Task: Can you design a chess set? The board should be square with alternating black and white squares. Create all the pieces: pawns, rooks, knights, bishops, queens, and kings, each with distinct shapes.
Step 2168:
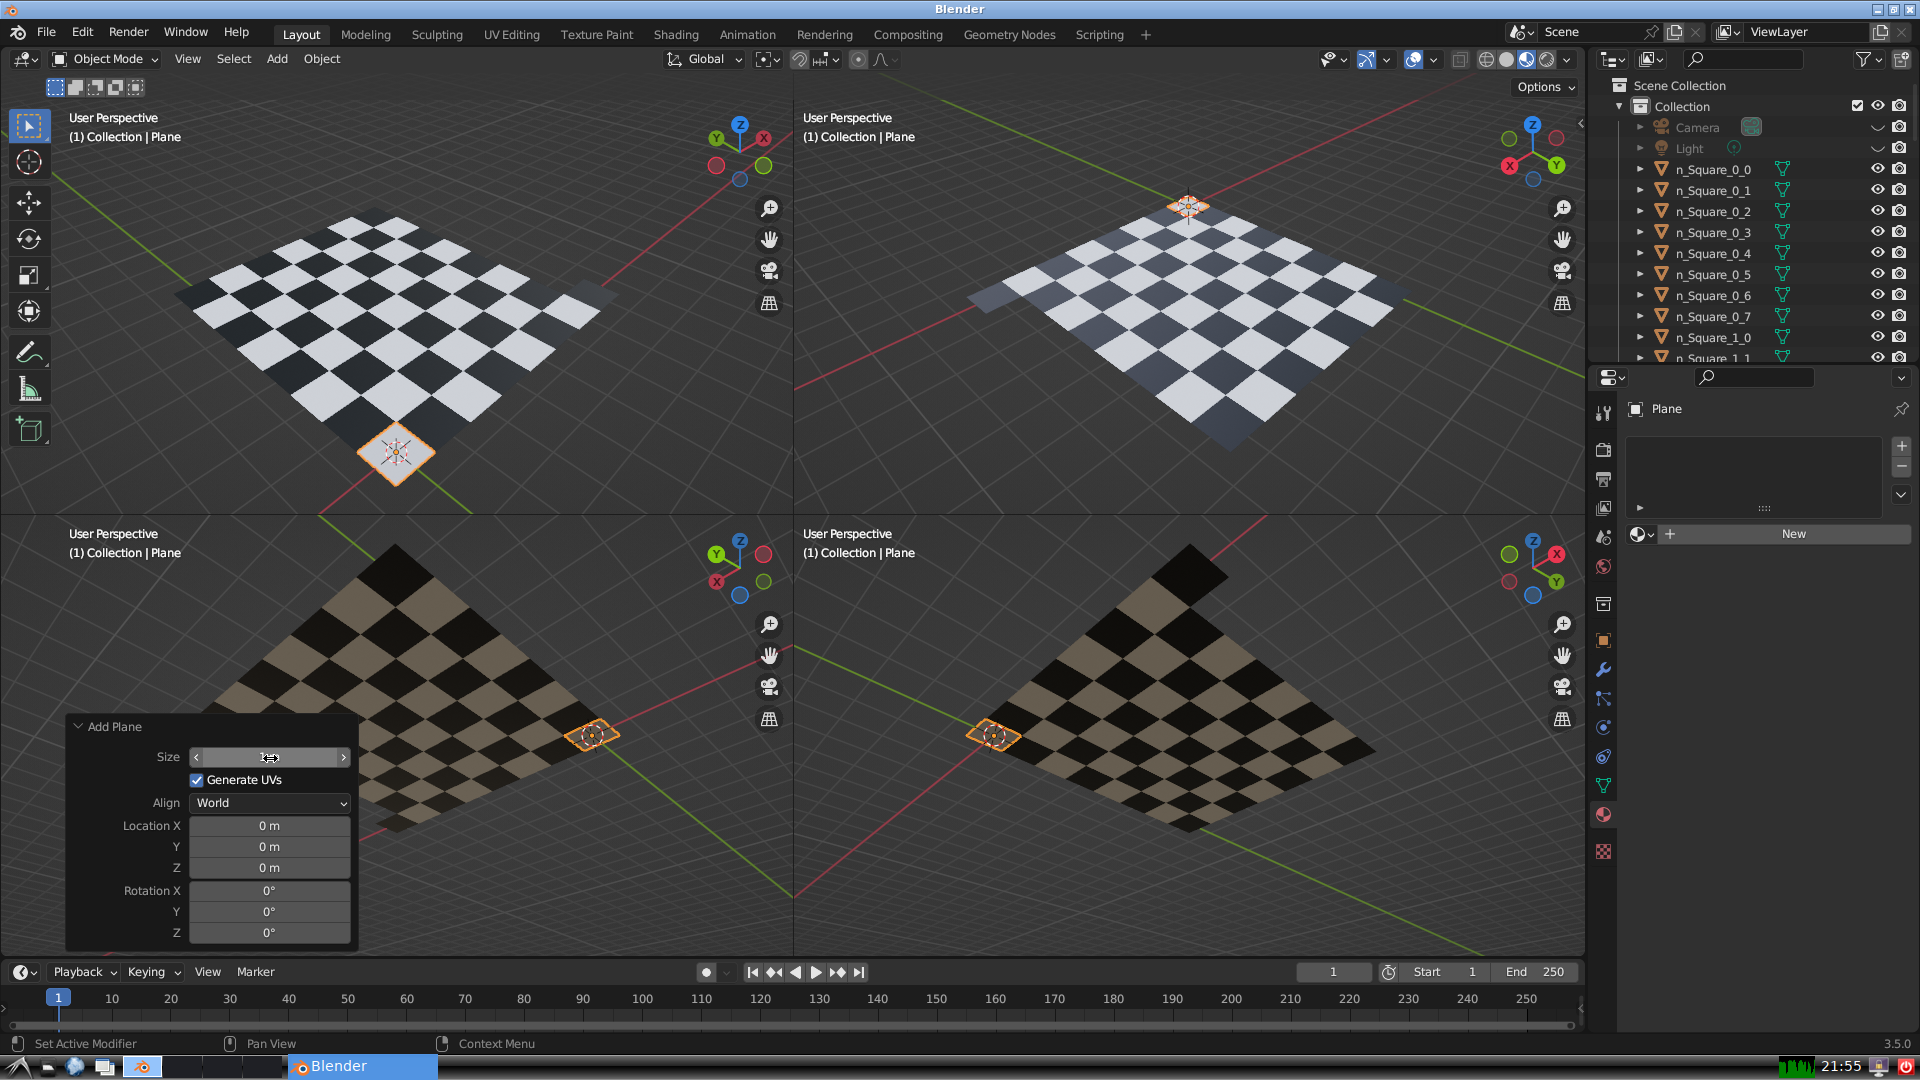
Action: click: no